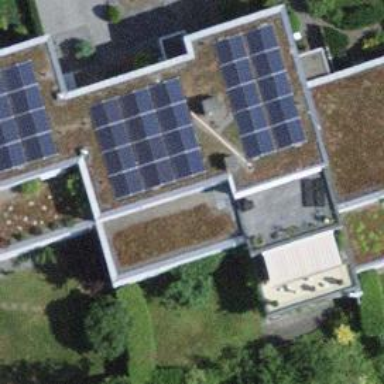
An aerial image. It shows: Solar power generator using photovoltaic panels.